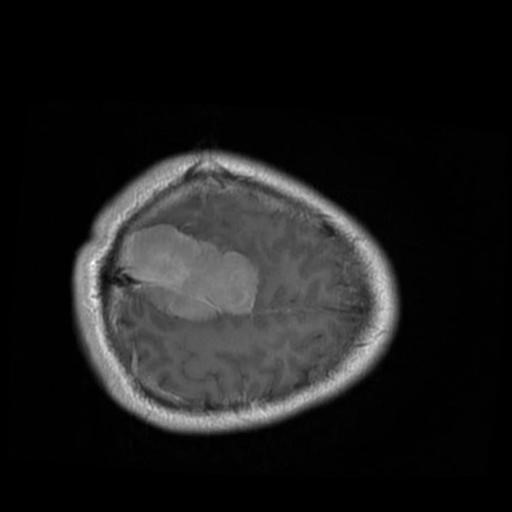
Label: brain_menin